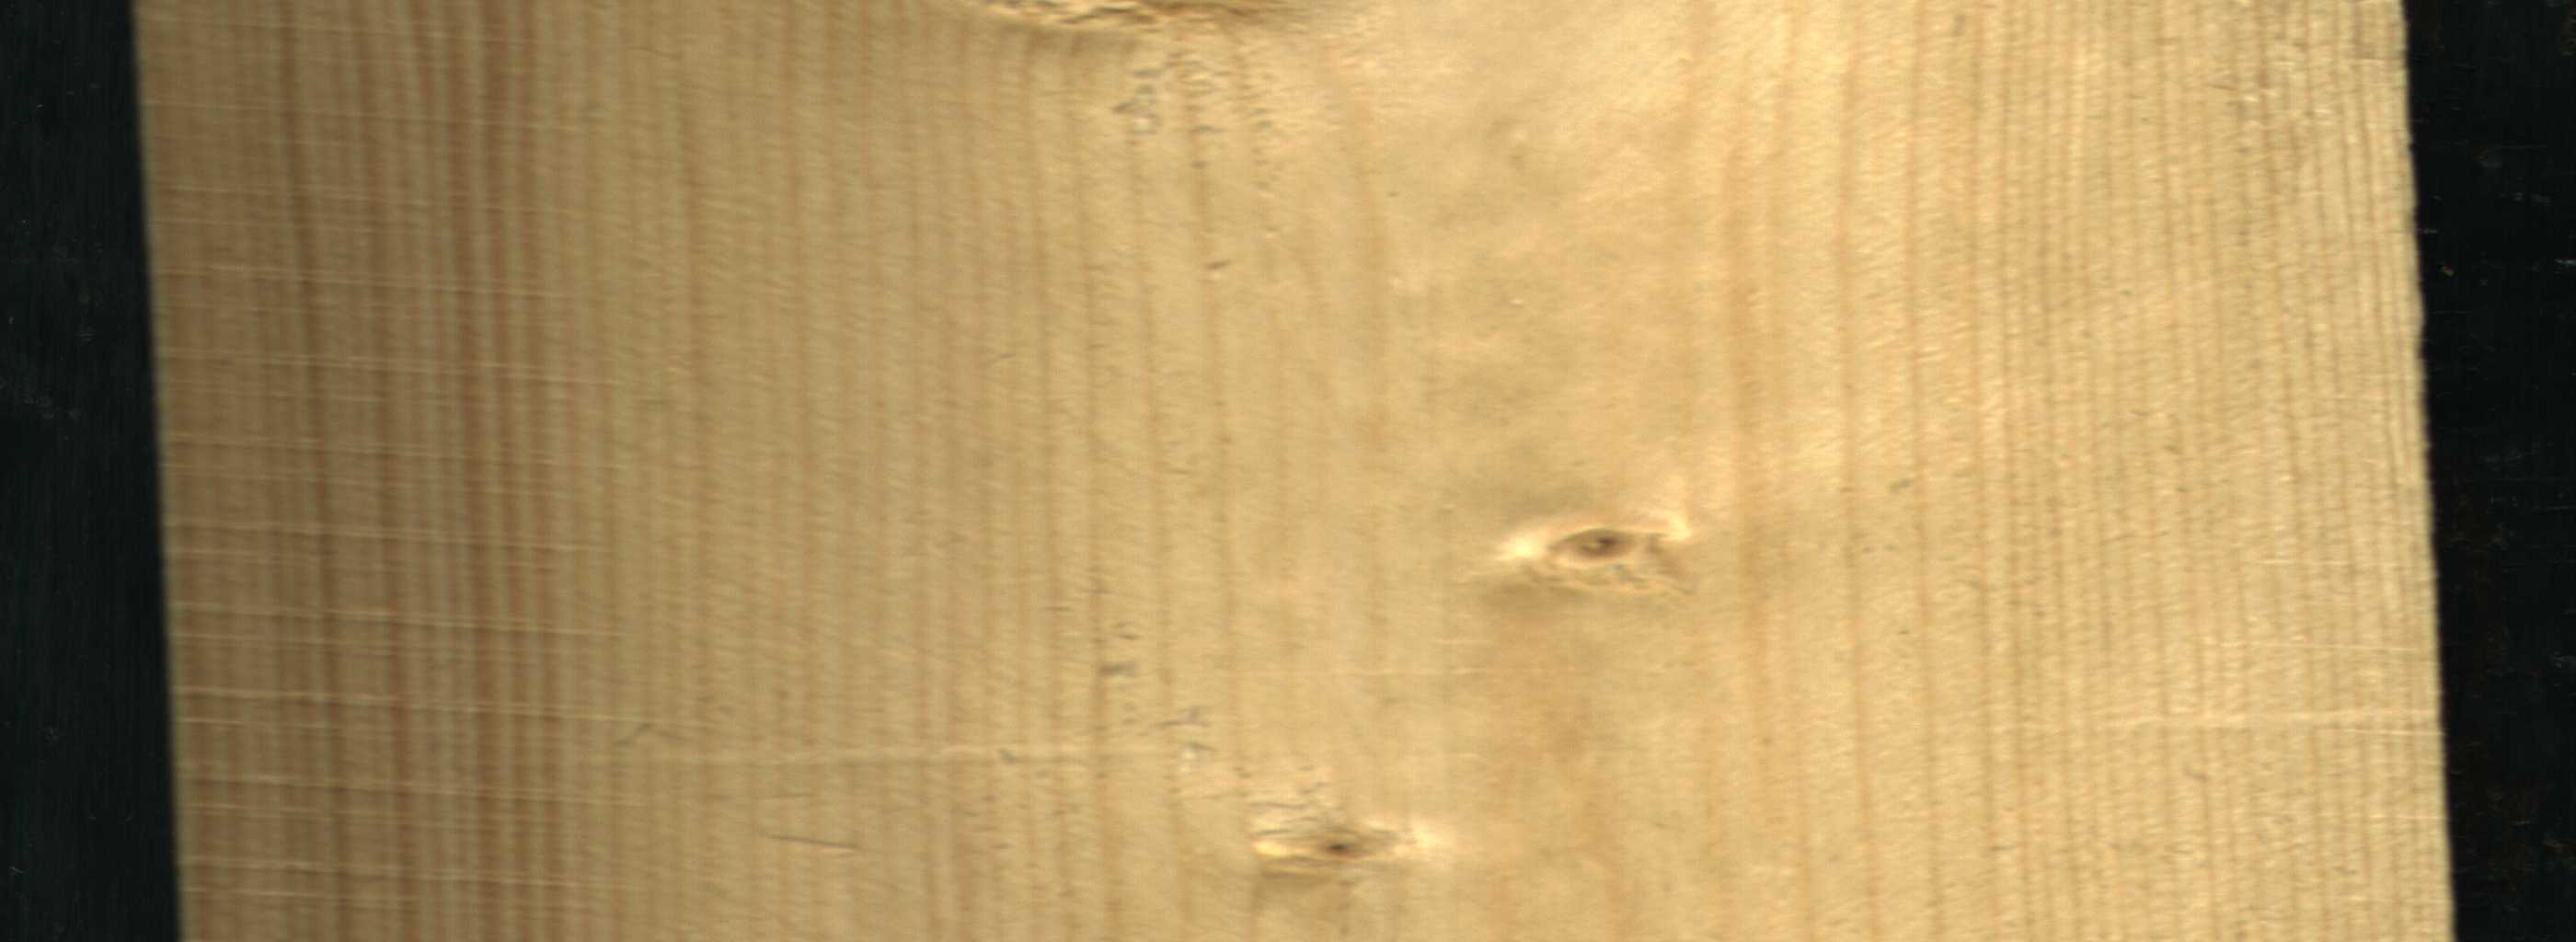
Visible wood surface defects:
Live_Knot
Live_Knot
Live_Knot